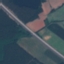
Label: Highway